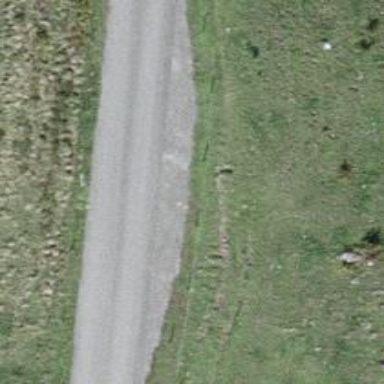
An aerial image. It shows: Passing place on the road.